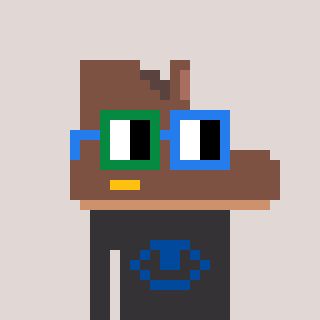
a pixel art character with square green and blue glasses, a boot-shaped head and a grayscale-colored body on a warm background